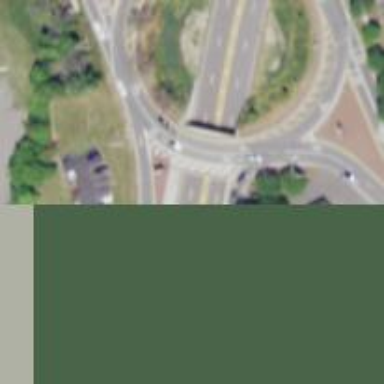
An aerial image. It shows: Primary highway bridge with asphalt surface. It is part of roundabout junction.